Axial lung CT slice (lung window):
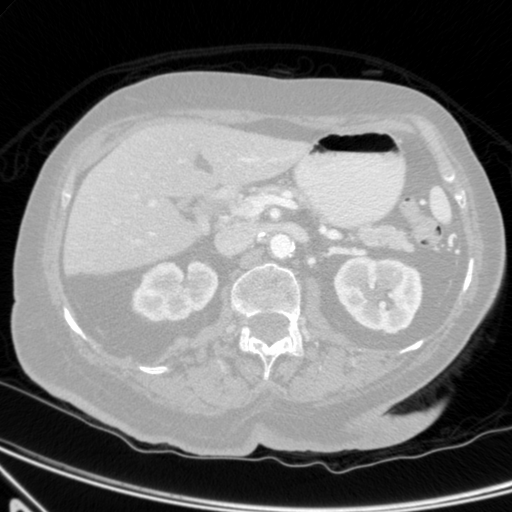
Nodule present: no